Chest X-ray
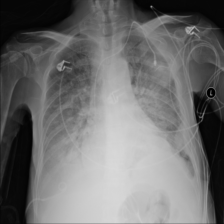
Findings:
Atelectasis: negative
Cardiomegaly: negative
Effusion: positive
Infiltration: positive
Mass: negative
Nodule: negative
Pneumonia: negative
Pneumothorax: negative
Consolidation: positive
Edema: negative
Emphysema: negative
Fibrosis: negative
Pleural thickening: negative
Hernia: negative